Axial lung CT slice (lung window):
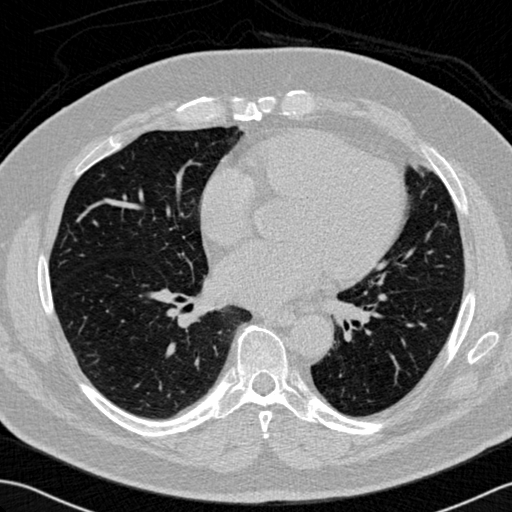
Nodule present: no